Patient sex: M
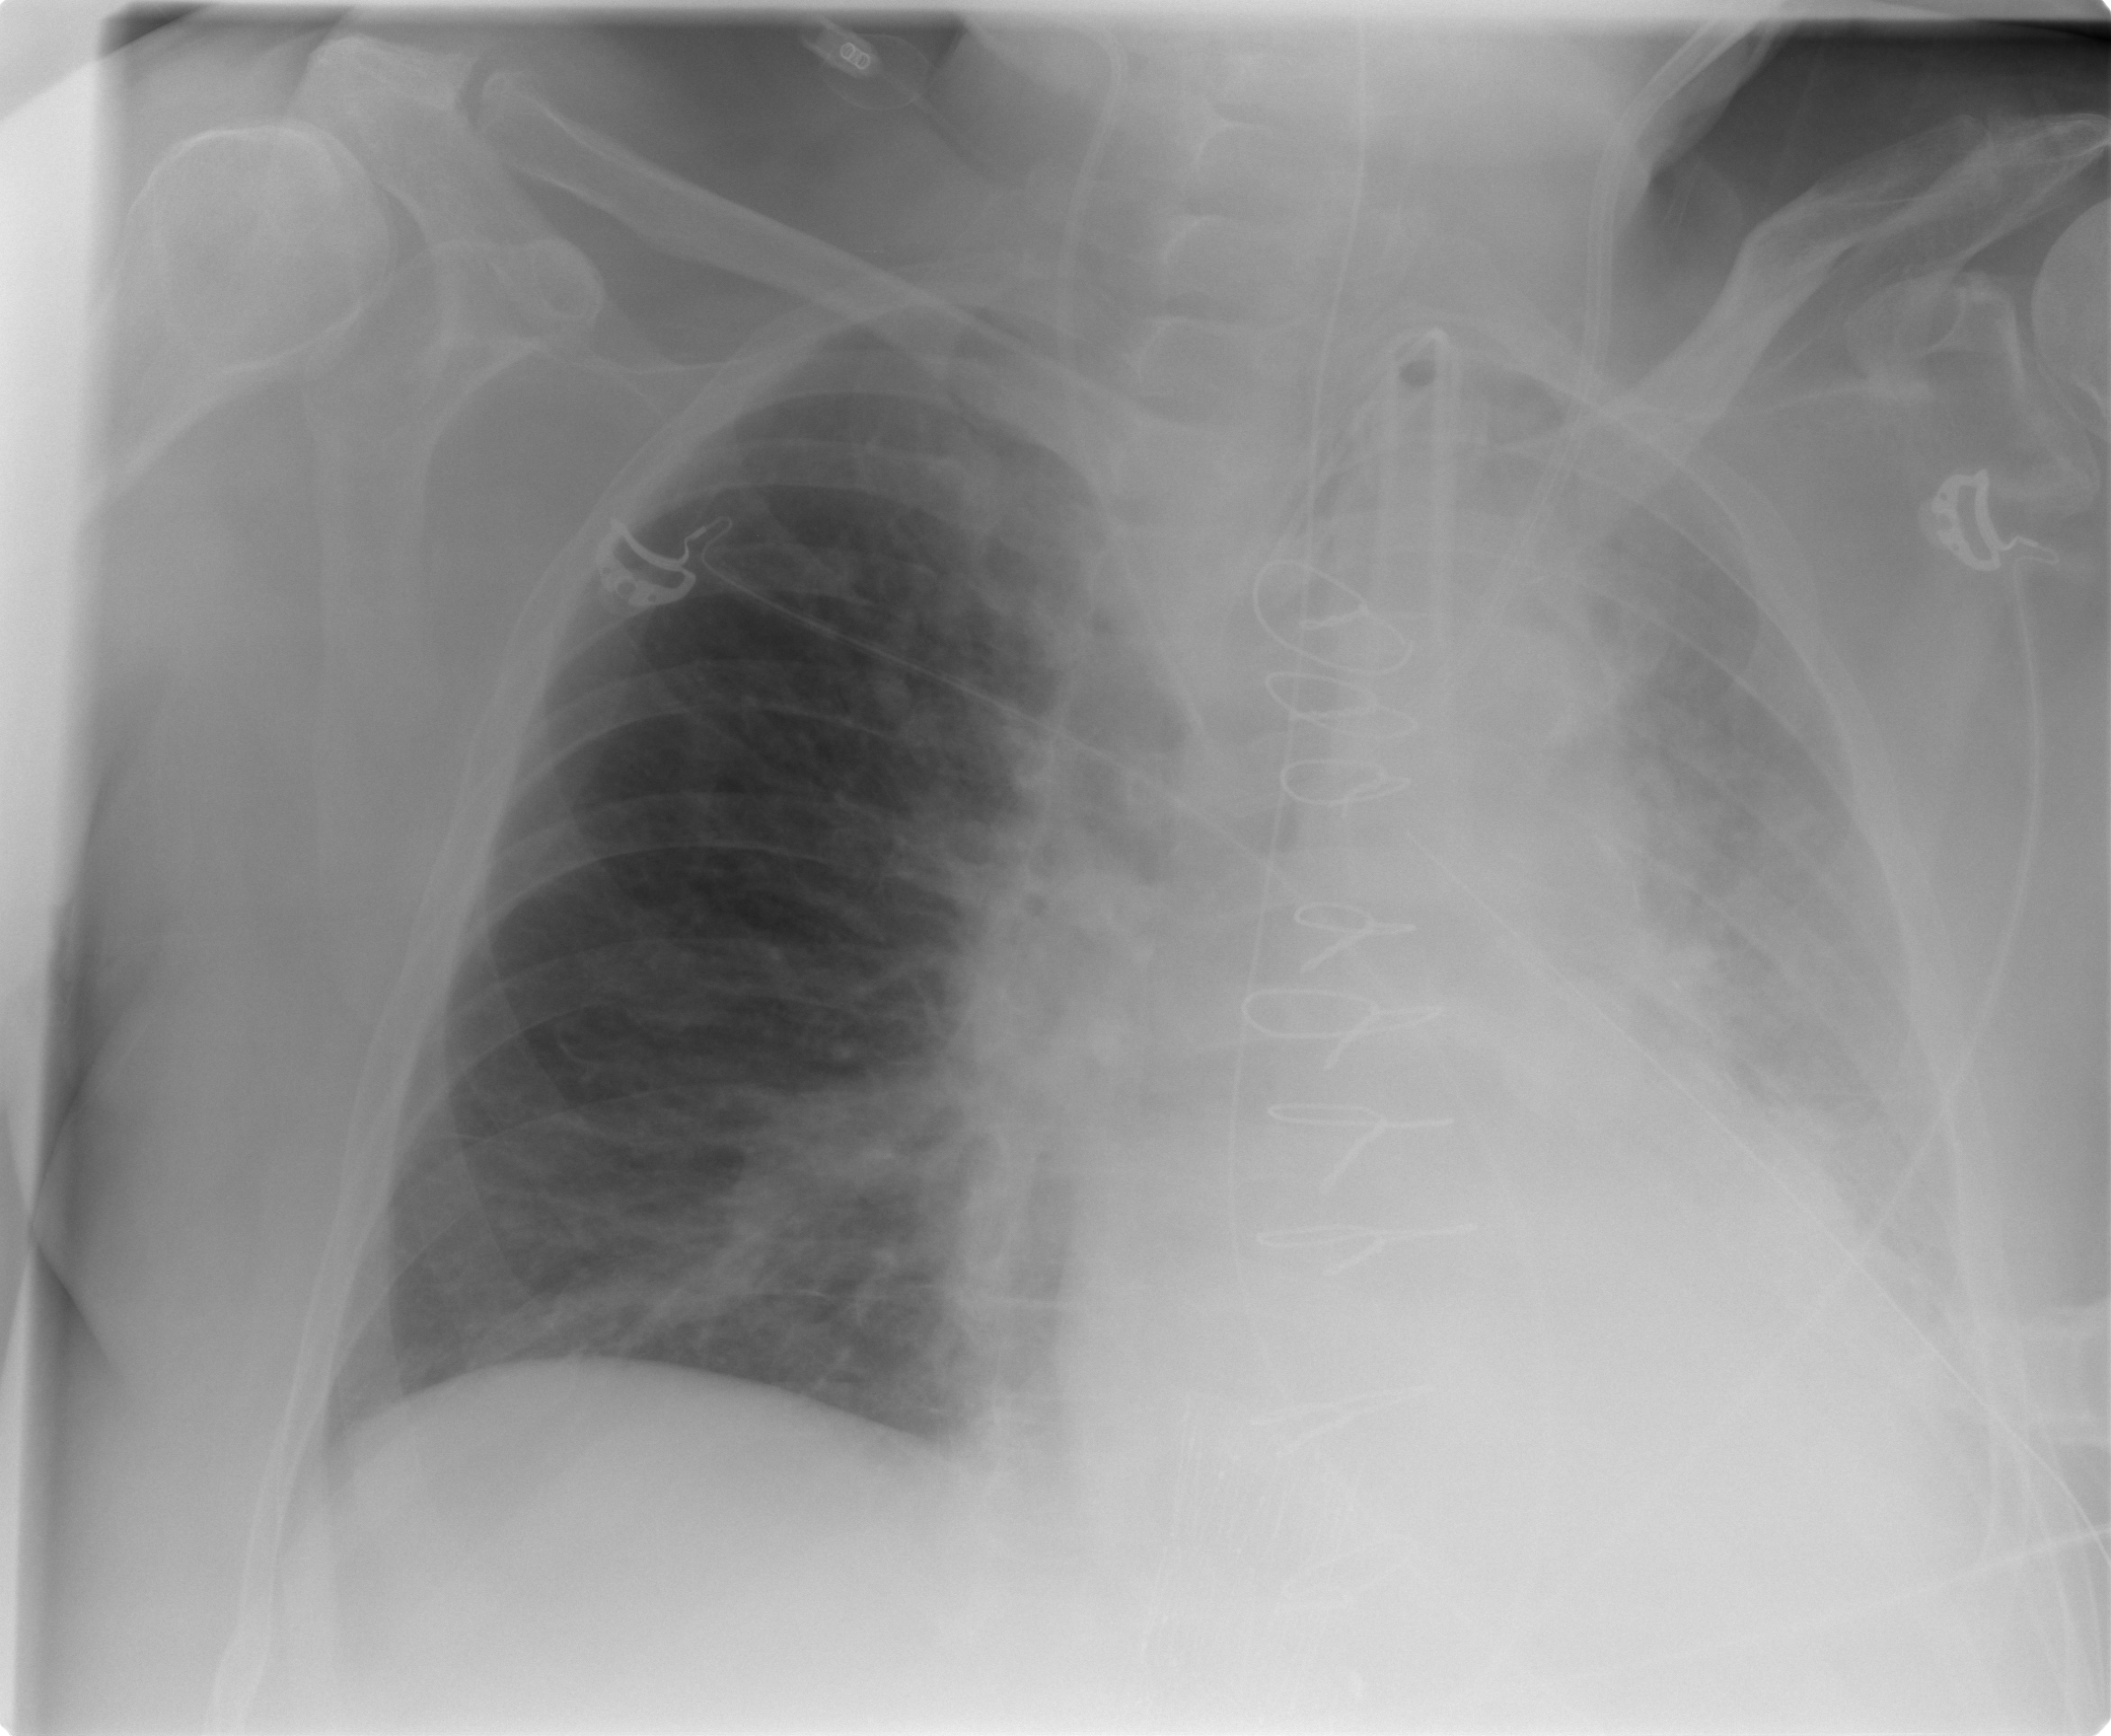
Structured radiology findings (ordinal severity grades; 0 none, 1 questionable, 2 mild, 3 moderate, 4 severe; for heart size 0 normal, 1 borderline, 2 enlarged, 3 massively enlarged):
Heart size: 2
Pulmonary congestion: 0
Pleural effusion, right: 0
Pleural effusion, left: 2
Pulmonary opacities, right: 1
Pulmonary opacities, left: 1
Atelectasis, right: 0
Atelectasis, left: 2